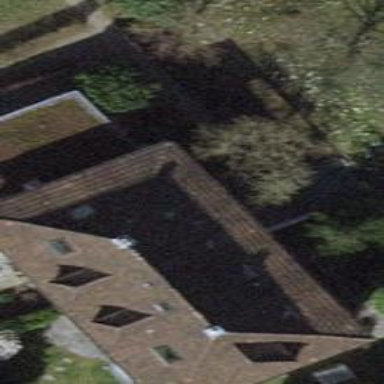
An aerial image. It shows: Hipped roof semi-detached house.